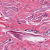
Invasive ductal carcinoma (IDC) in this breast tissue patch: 0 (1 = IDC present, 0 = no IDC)